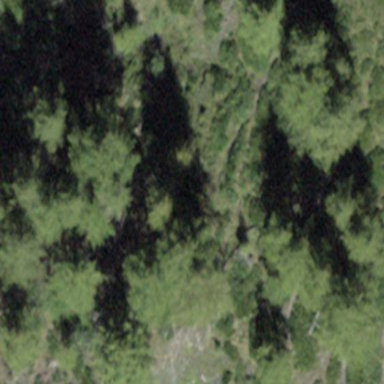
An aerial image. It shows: Forest area.